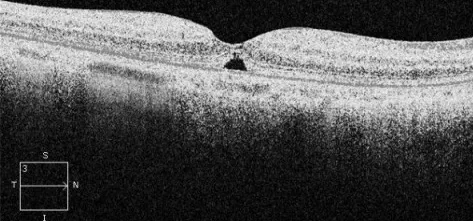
OCT horizontal scan at 8 weeks follow-up, showing almost complete reattachment of the margins of TMH, residual outer retinal defect being still present.
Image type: ophthalmic_imaging (oct)